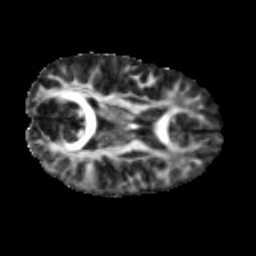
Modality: FA
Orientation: axial
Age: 27
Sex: male
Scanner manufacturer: ge
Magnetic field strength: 3 T
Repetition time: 7.8 s
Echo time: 0.0606 s